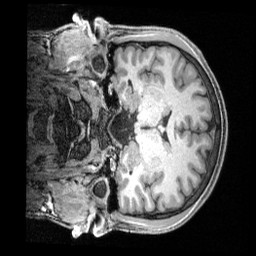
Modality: T1w
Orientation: coronal
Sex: male
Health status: ill
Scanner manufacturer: siemens
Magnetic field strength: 3 T
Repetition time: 2.4 s
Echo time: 0.00201 s